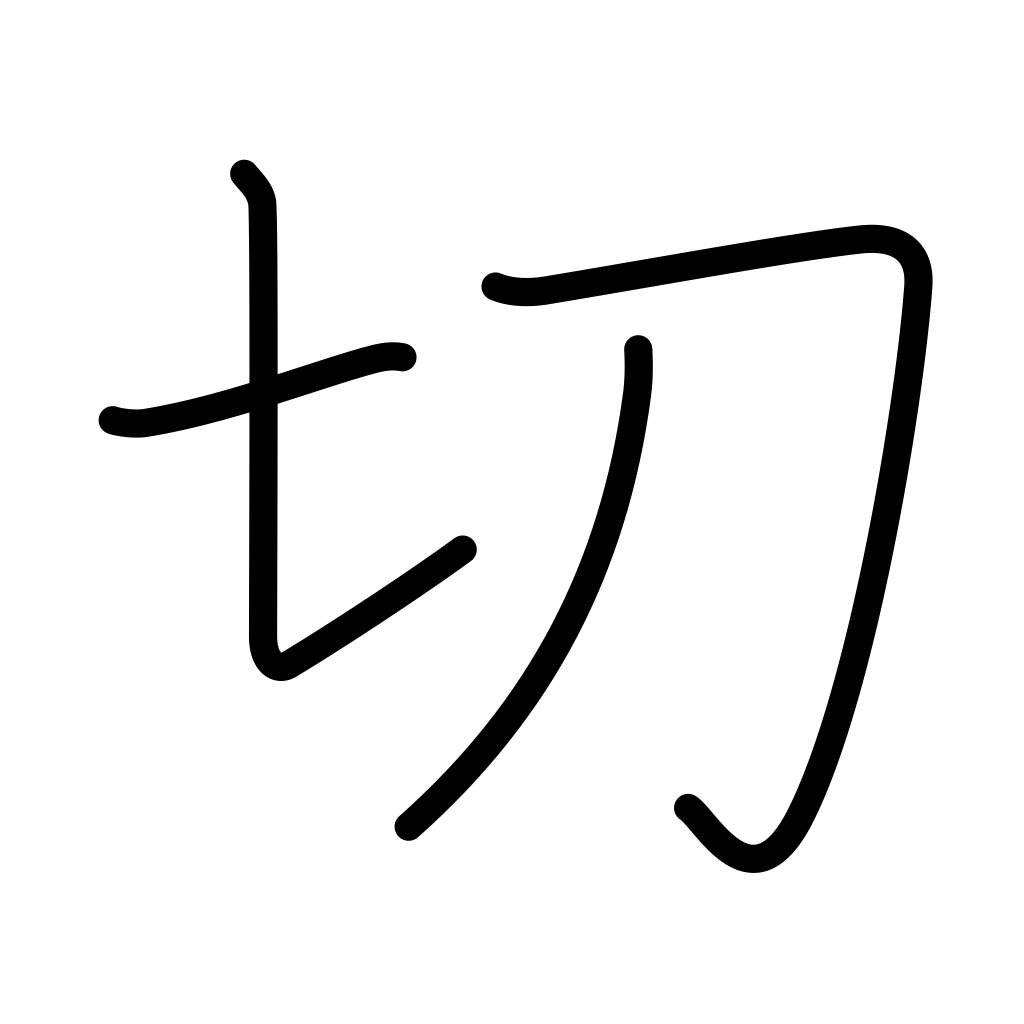
Meaning: cut, cutoff, be sharp